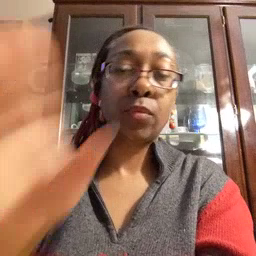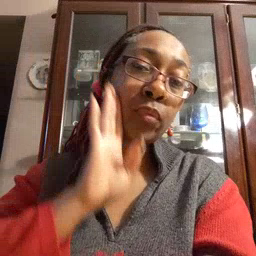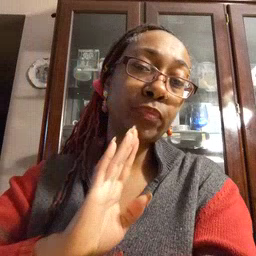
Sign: brown